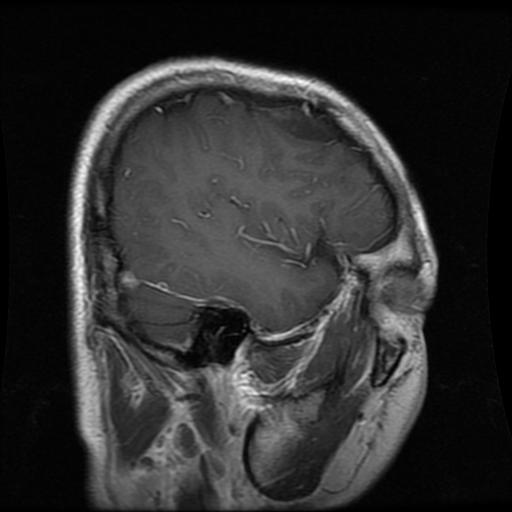
Label: glioma